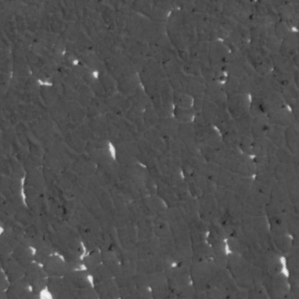
Label: frost